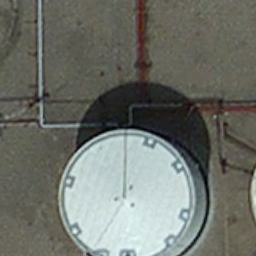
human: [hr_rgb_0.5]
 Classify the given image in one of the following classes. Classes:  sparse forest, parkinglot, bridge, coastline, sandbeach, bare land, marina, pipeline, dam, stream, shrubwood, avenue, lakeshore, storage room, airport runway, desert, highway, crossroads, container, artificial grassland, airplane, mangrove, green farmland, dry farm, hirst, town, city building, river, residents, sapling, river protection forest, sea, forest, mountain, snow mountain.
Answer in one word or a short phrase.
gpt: storage room